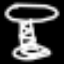
Label: hourglass